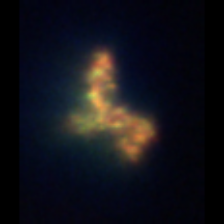
Taxon: Unknown_detritus
Group: Unknown